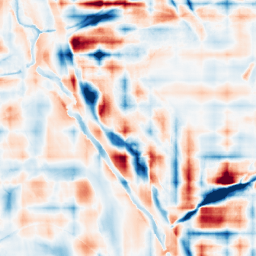
Category: wavelet
Decomposition family: wavelet_reverse_biorthogonal
Decomposition parameters: wavelet: rbio2.4
level: 5
Upsampling method: sinc_hamming
Upsampling parameters: scale: 2
kernel_size: 8
Upsampling scale: 2